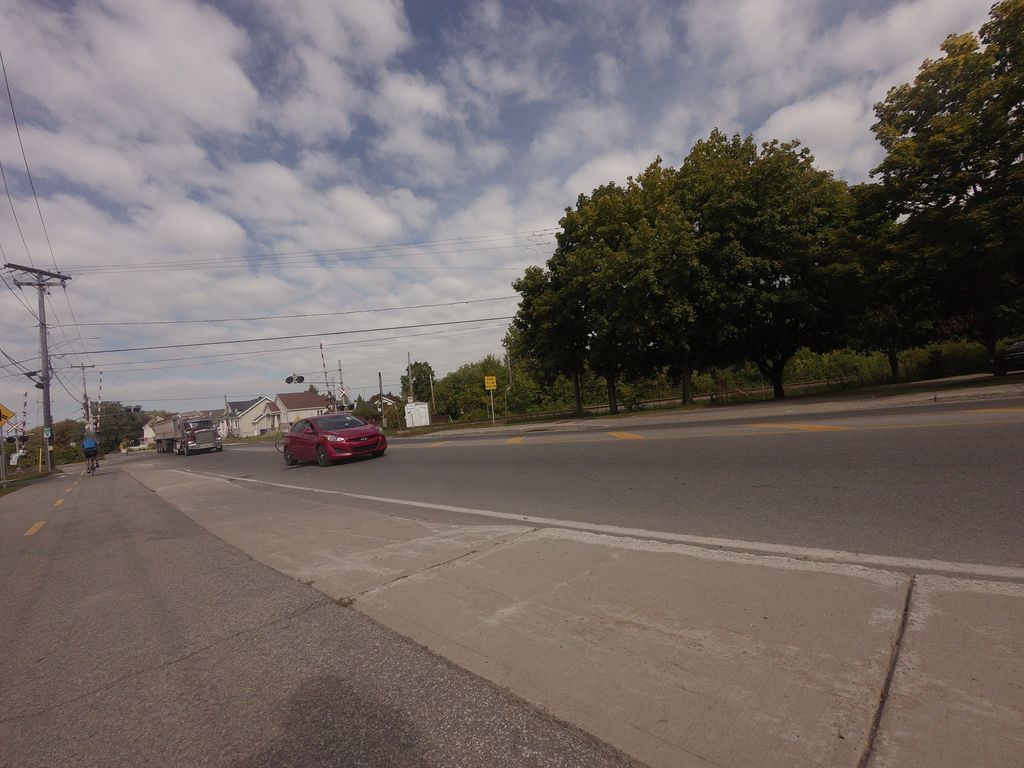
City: montreal